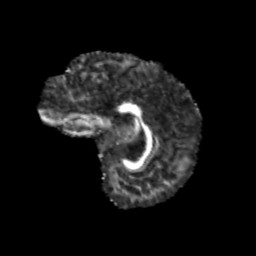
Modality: FA
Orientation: sagittal
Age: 13
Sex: female
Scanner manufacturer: siemens
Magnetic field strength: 3 T
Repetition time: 3.8 s
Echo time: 0.07 s